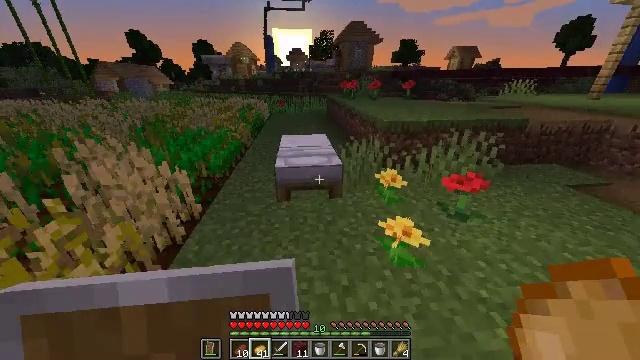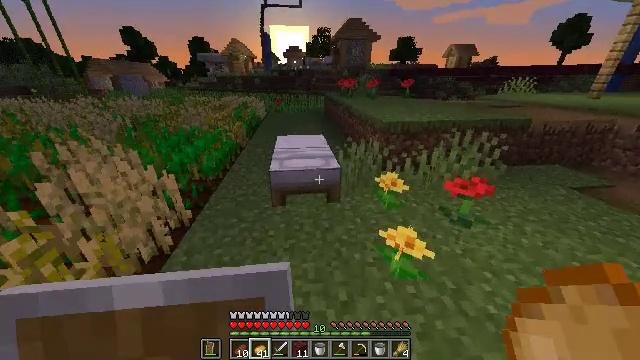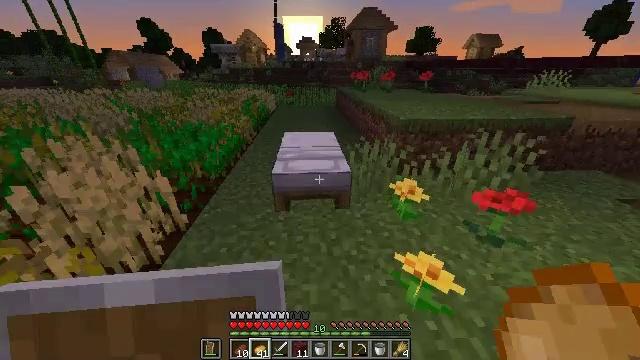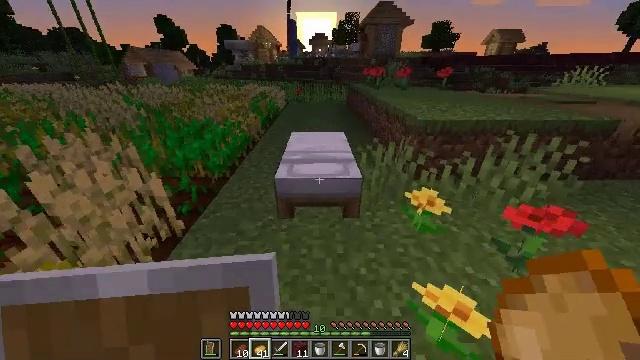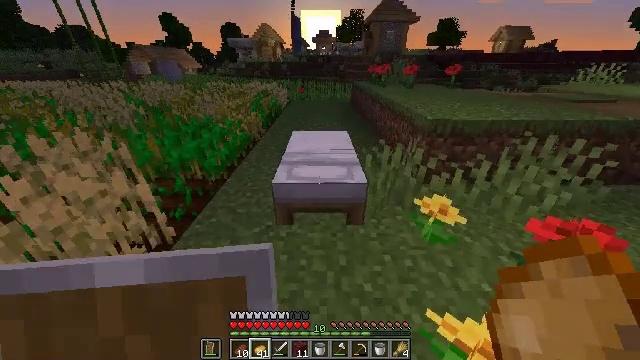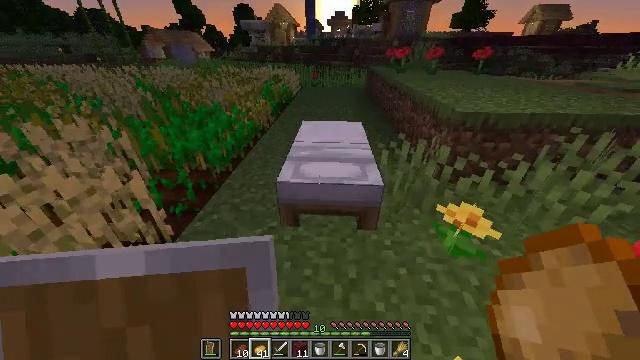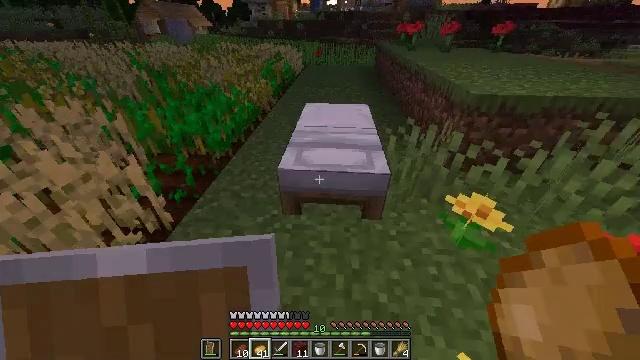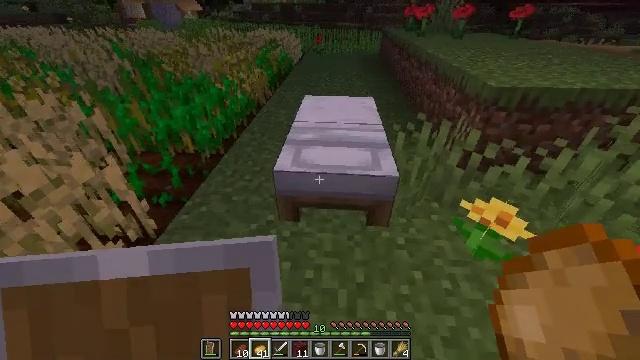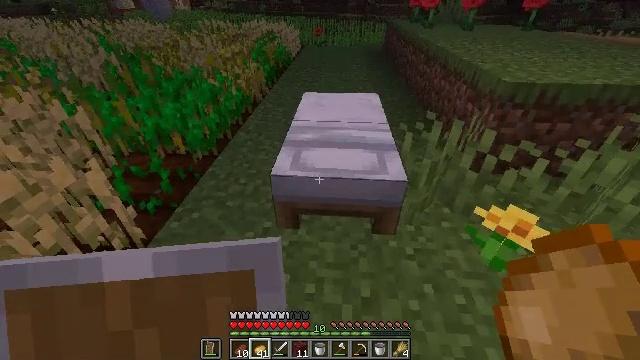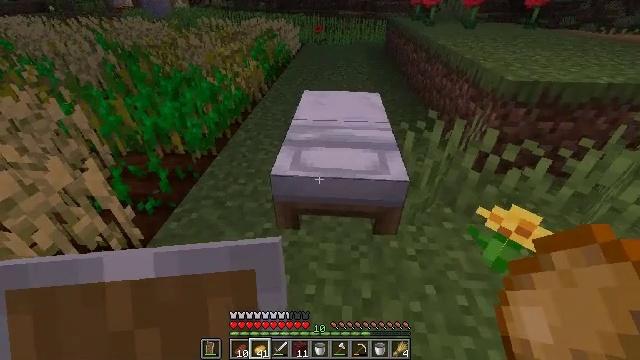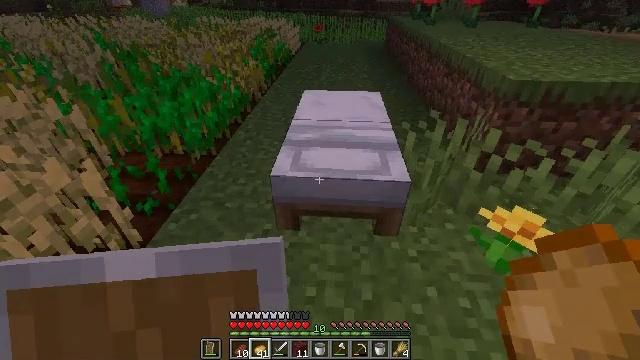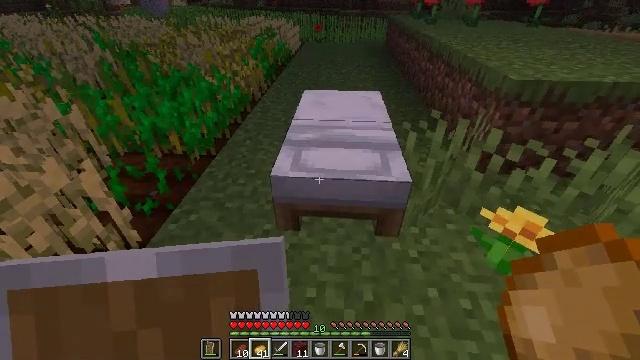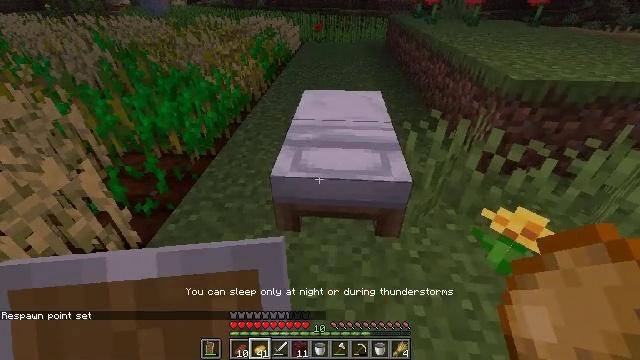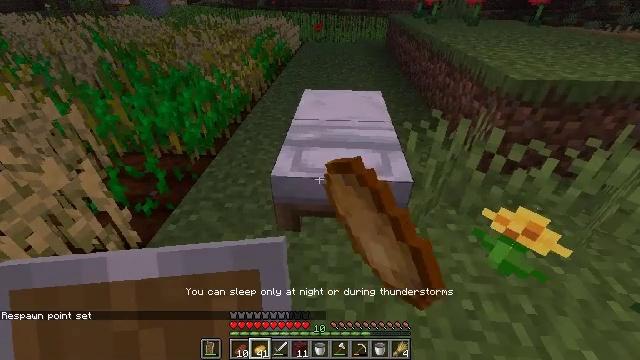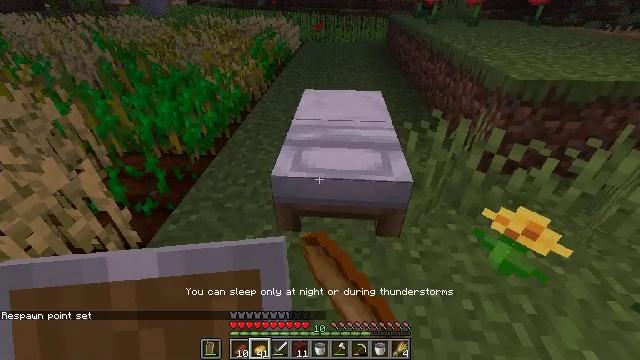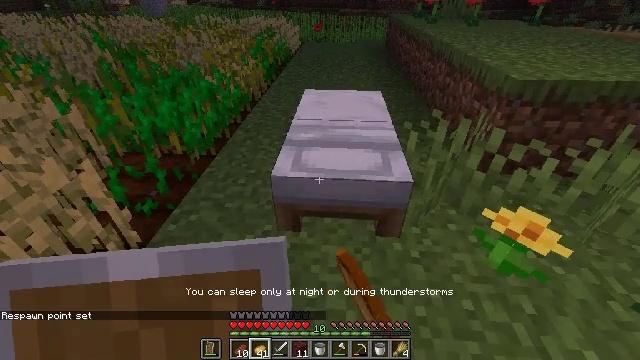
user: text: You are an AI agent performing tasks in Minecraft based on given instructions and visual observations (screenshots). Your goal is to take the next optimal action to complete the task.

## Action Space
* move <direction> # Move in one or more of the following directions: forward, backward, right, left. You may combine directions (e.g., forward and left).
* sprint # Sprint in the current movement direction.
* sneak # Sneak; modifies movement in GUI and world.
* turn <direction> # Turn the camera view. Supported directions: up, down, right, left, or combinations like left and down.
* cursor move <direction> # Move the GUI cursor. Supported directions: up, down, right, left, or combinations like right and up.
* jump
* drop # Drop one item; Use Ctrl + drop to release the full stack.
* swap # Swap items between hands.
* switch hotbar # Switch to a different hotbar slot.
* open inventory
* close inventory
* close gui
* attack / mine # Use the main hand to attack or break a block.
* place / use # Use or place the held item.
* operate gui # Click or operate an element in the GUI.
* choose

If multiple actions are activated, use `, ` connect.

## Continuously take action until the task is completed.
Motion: motion action
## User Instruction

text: Interact with the crafting table to obtain an emerald.
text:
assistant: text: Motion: move forward
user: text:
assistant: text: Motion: move forward, turn left and down
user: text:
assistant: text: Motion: move forward, turn left
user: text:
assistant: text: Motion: move forward
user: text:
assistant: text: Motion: turn left and down
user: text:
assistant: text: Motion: turn left and down
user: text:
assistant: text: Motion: use / place
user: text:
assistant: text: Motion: use / place
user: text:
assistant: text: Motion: no_op
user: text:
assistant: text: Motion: no_op
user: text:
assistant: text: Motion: no_op
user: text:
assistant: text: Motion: no_op
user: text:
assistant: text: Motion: no_op
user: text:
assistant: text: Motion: no_op
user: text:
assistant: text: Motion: no_op
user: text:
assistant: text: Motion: no_op
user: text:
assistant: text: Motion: no_op
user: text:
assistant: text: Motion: no_op
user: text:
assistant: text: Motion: no_op
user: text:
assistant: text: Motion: no_op
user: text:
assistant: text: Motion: no_op
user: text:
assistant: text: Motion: move forward
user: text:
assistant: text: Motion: move forward
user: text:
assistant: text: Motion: move forward
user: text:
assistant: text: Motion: move forward, turn right and down
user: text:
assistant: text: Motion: move forward, turn right and down
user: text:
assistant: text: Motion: turn down, use / place
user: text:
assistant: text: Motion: use / place
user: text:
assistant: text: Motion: use / place
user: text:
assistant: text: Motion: no_op